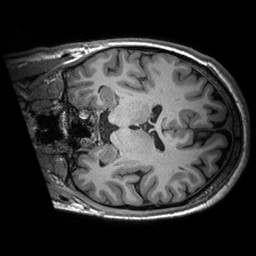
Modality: T1w
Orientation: coronal
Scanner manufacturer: siemens
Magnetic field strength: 3 T
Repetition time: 2.53 s
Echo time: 0.00288 s